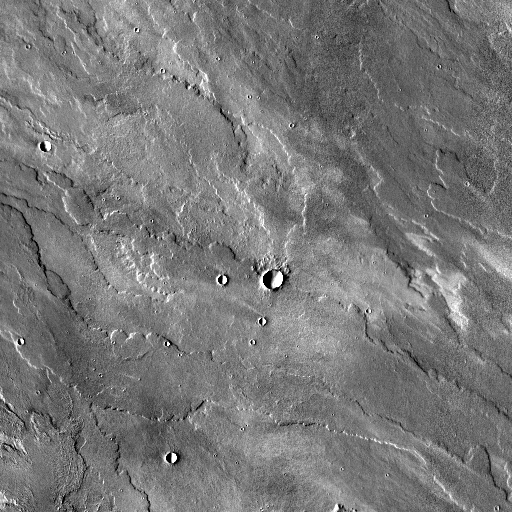
Crater classes present: Background, Other